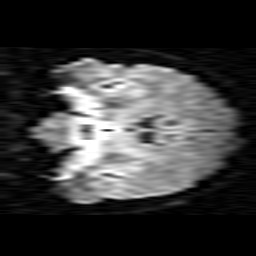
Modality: TRACE
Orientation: coronal
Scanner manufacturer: siemens
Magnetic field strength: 1.5 T
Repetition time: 8.1 s
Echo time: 0.119 s